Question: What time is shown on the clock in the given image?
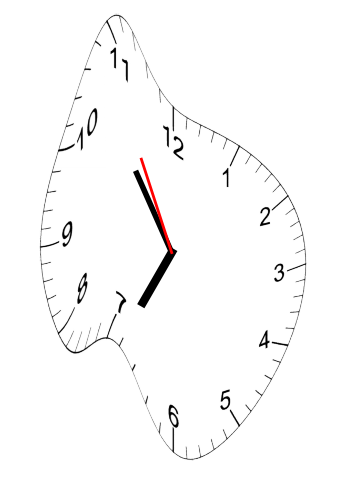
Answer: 06:53:55